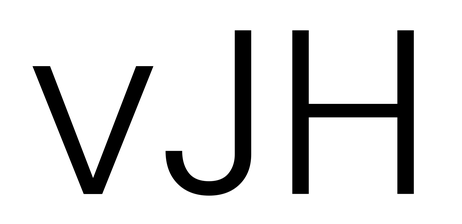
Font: Poppins-Light